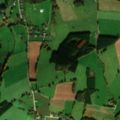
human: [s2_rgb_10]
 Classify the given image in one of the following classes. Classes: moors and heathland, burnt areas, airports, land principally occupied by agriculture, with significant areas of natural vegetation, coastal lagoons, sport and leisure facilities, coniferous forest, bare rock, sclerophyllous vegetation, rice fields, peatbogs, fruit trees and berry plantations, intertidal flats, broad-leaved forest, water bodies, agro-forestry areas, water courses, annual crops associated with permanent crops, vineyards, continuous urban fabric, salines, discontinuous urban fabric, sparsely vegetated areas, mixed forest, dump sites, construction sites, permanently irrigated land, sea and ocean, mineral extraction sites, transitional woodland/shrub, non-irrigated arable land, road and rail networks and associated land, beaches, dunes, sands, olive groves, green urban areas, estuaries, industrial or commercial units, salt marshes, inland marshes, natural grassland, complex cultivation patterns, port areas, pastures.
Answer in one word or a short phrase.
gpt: discontinuous urban fabric, pastures, land principally occupied by agriculture, with significant areas of natural vegetation, mixed forest